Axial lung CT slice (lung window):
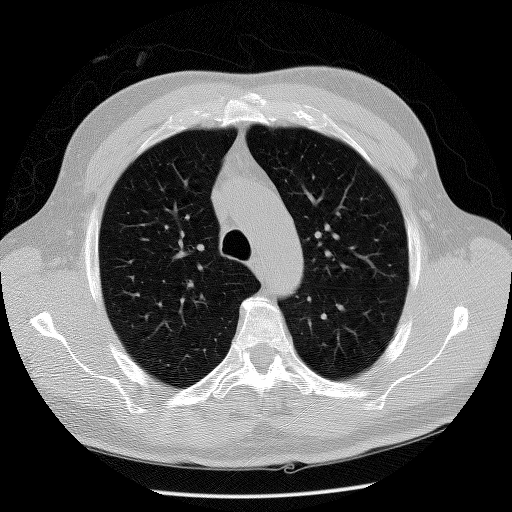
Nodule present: no